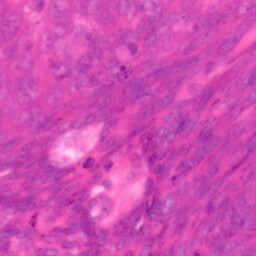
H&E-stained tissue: Colon